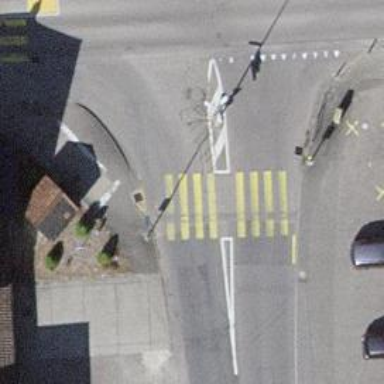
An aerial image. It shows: Uncontrolled zebra crossing on the road.